Question: Here is the <URL> example.
I have a separator class:
'''
<div class='seperator-gradient'></div>
'''
I also have a table:
'''
<table class="TABLE">
<tr>
<td></td><td></td><td></td>
</tr>
<tr>
<td></td><td></td><td></td>
</tr>
<tr>
<td></td><td></td><td></td>
</tr>
'''
CSS file:
'''
.seperator-gradient{
width: 100%;
height: 1px;
border-bottom:
background: #c4c4c4; /* Old browsers */
background: -moz-linear-gradient(left, #ffffff 0%, #e3e3e3 10%, #b8b8b8 50%, #e3e3e3 90%, #fcfcfc 100%); /* FF3.6+ */
background: -webkit-gradient(linear, left top, right top, color-stop(0%,#ffffff), color-stop(10%,#e3e3e3), color-stop(50%,#b8b8b8), color-stop(90%,#e3e3e3), color-stop(100%,#fcfcfc)); /* Chrome,Safari4+ */
background: -webkit-linear-gradient(left, #ffffff 0%,#e3e3e3 10%,#b8b8b8 50%,#e3e3e3 90%,#fcfcfc 100%); /* Chrome10+,Safari5.1+ */
background: -o-linear-gradient(left, #ffffff 0%,#e3e3e3 10%,#b8b8b8 50%,#e3e3e3 90%,#fcfcfc 100%); /* Opera 11.10+ */
background: -ms-linear-gradient(left, #ffffff 0%,#e3e3e3 10%,#b8b8b8 50%,#e3e3e3 90%,#fcfcfc 100%); /* IE10+ */
background: linear-gradient(to right, #ffffff 0%,#e3e3e3 10%,#b8b8b8 50%,#e3e3e3 90%,#fcfcfc 100%); /* W3C */
filter: progid:DXImageTransform.Microsoft.gradient( startColorstr='#ffffff', endColorstr='#fcfcfc',GradientType=1 ); /* IE6-9 */
}
.TABLE{
width: 100%;
border-spacing: 0;
border-collapse: collapse;
font-size: 14px;
}
.TABLE TR:nth-child(odd) {
background-color:#f0f0f0;
height: 50px;
}
.TABLE TR:nth-child(even) {
background-color:#fff;
height: 50px;
}
.TABLE TD {
vertical-align: middle;
}
'''
now I'd like the table's border has the same feature like what I have achieved in seperator-gradient class...strong color in middle but change to lighter color to left and right.is it possible?
By the way, the table's contents were loaded using underscore at running time:
'''
<table class="TABLE">
{% _.each(datas,function(c){%}
<tr><td>{{ c.name }}</td>
</tr>
{% });%}
</table>
'''
This is what I'd like to achieve:

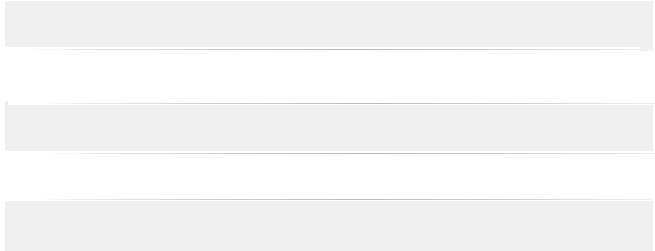
Answer: You can try to do that as a border, but the browser support is quite limited.
A somewhat better support would be thru a multiple background solution.
'''
.TABLE{
width: 100%;
border-spacing: 0;
border-collapse: collapse;
font-size: 14px;
}
.TABLE TR:nth-child(odd) {
background: linear-gradient(to right, #ffffff 0%,#2215B3 10%,#160202 50%,#272DA8 90%,#fcfcfc 100%), lavender;
background-size: 100% 1px, 100% 100%;
background-position: left bottom, left top;
background-repeat: no-repeat;
height: 50px;
}
.TABLE TR:nth-child(even) {
background: linear-gradient(to right, #ffffff 0%,#2215B3 10%,#160202 50%,#272DA8 90%,#fcfcfc 100%), white;
background-size: 100% 1px, , 100% 100%;
background-position: left bottom, left top;
background-repeat: no-repeat;
height: 50px;
}
.TABLE TD {
vertical-align: middle;
}
'''
I have changed slightly the gradient colors because they where difficult to see with the gray in the odd strip.
What i Am doing is basically set a gradient background like yours (I have used only the w3c version, but you can add prefixed versions) that is at the bottom, 1 px height.
# fiddle
As pointed out in the comment, there is a bug in several browsers about the dimensions of the background of a table row. This breaks the design if there are several td's.
One posible fix is to make the row display as block: (not sure about posible side effects, will depend on all your layout)
'''
.TABLE tr {
display: block;
}
'''
# fiddle
Another technique that can be used and that is probably more widely supported (and without the problem commented) would be to set the horizontal gradient in the table background.
Then, in the rows, set an vertical gradient with 1 px transparency. In this transparent stripe the background will show
'''
.test2 {
width: 100%;
border-spacing: 0;
border-collapse: collapse;
font-size: 14px;
position: absolute;
background: -webkit-linear-gradient(0 deg, #ffffff 0%,#2215B3 10%,red 50%,#272DA8 90%,#fcfcfc 100%);
background: linear-gradient(to right, #ffffff 0%,#2215B3 10%,red 50%,#272DA8 90%,#fcfcfc 100%);
}
.test2 tr {
height: 50px;
}
.test2 TR:nth-child(odd) {
background: -webkit-linear-gradient(90deg, transparent 0px, transparent 1px, lavender 1px, lavender 100%);
background: linear-gradient(0deg, transparent 0px, transparent 1px, lavender 1px, lavender 100%);
}
.test2 TR:nth-child(even) {
background: -webkit-linear-gradient(90deg, transparent 0px, transparent 1px, white 1px, white 100%);
background: linear-gradient(0deg, transparent 0px, transparent 1px, white 1px, white 100%);
}
.test2 TD {
vertical-align: middle;
}
'''
# demo 3